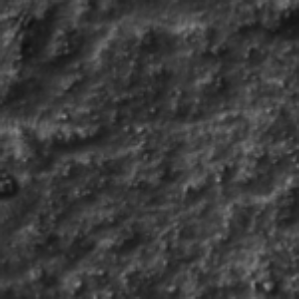
Label: frost